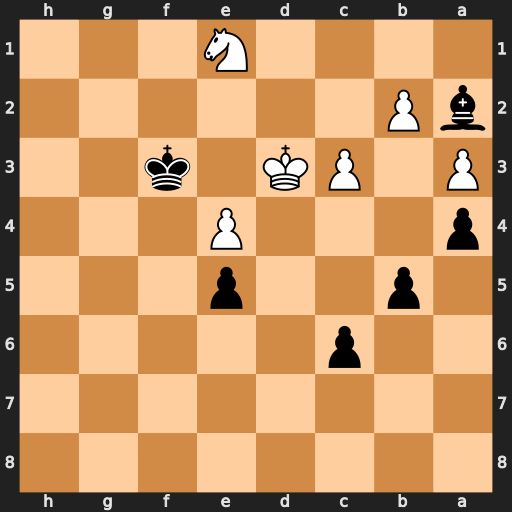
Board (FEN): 8/8/2p5/1p2p3/p3P3/P1PK1k2/bP6/4N3
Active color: b
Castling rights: -
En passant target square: -
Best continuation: Kf2 Kd2 Bb1 Nc2 Bxc2